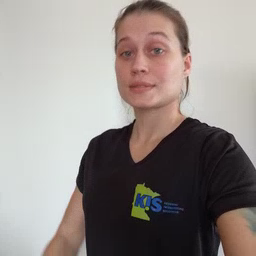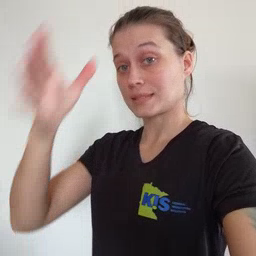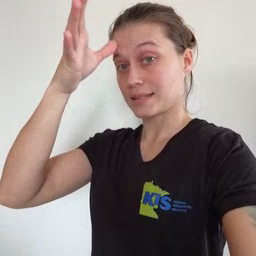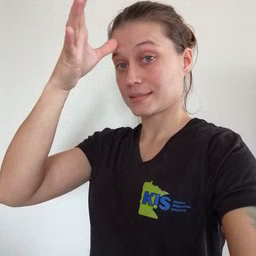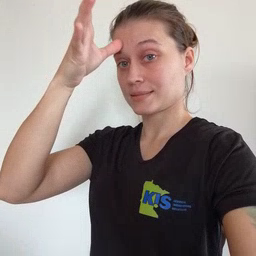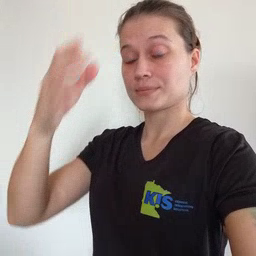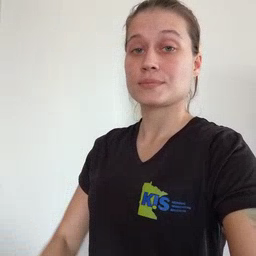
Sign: dad